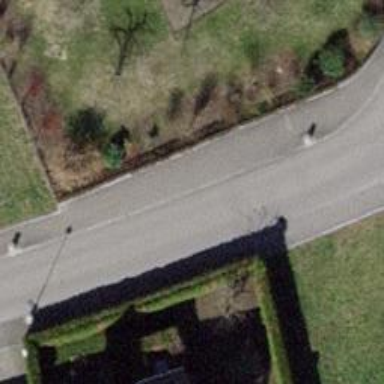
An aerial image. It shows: Residential road with asphalt surface. There are sidewalks on both sides of the road.